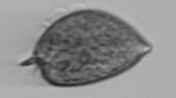
Label: Prorocentrum_micans